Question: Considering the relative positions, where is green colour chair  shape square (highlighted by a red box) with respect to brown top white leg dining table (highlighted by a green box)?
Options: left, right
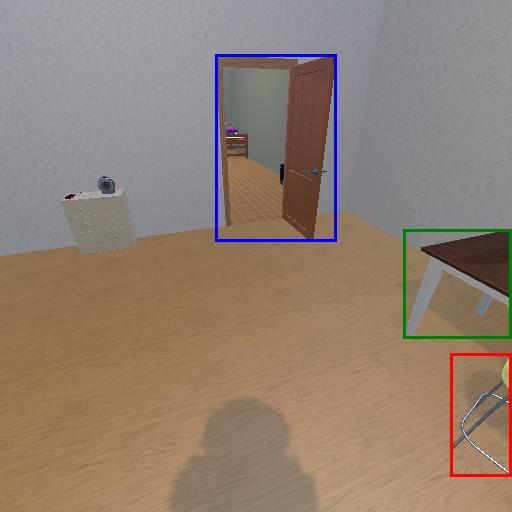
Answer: left